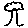
Label: tree